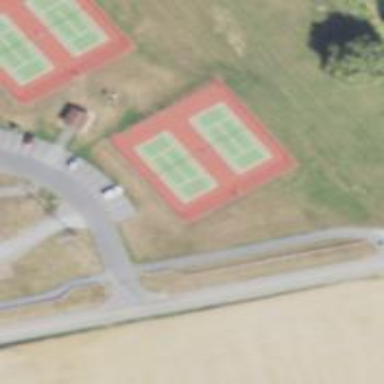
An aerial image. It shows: Tennis court in leisure pitch.